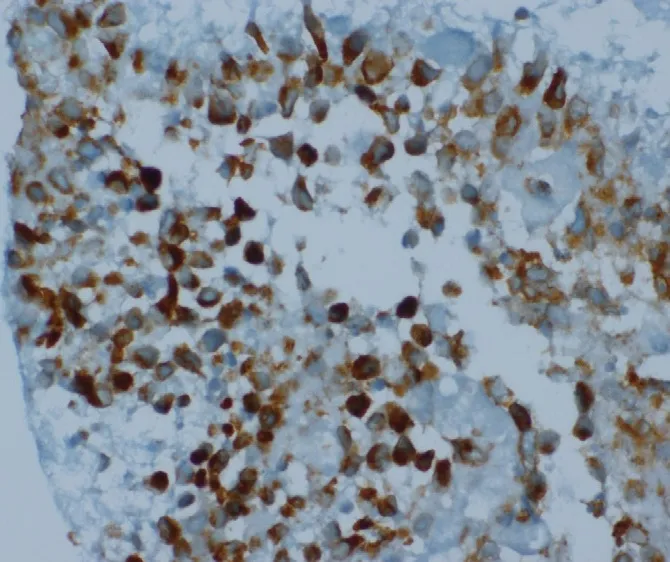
IHC, Bcl 2 x 400: Tumour cells are Bcl 2 positive.
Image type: pathology (immunostaining)